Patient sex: M
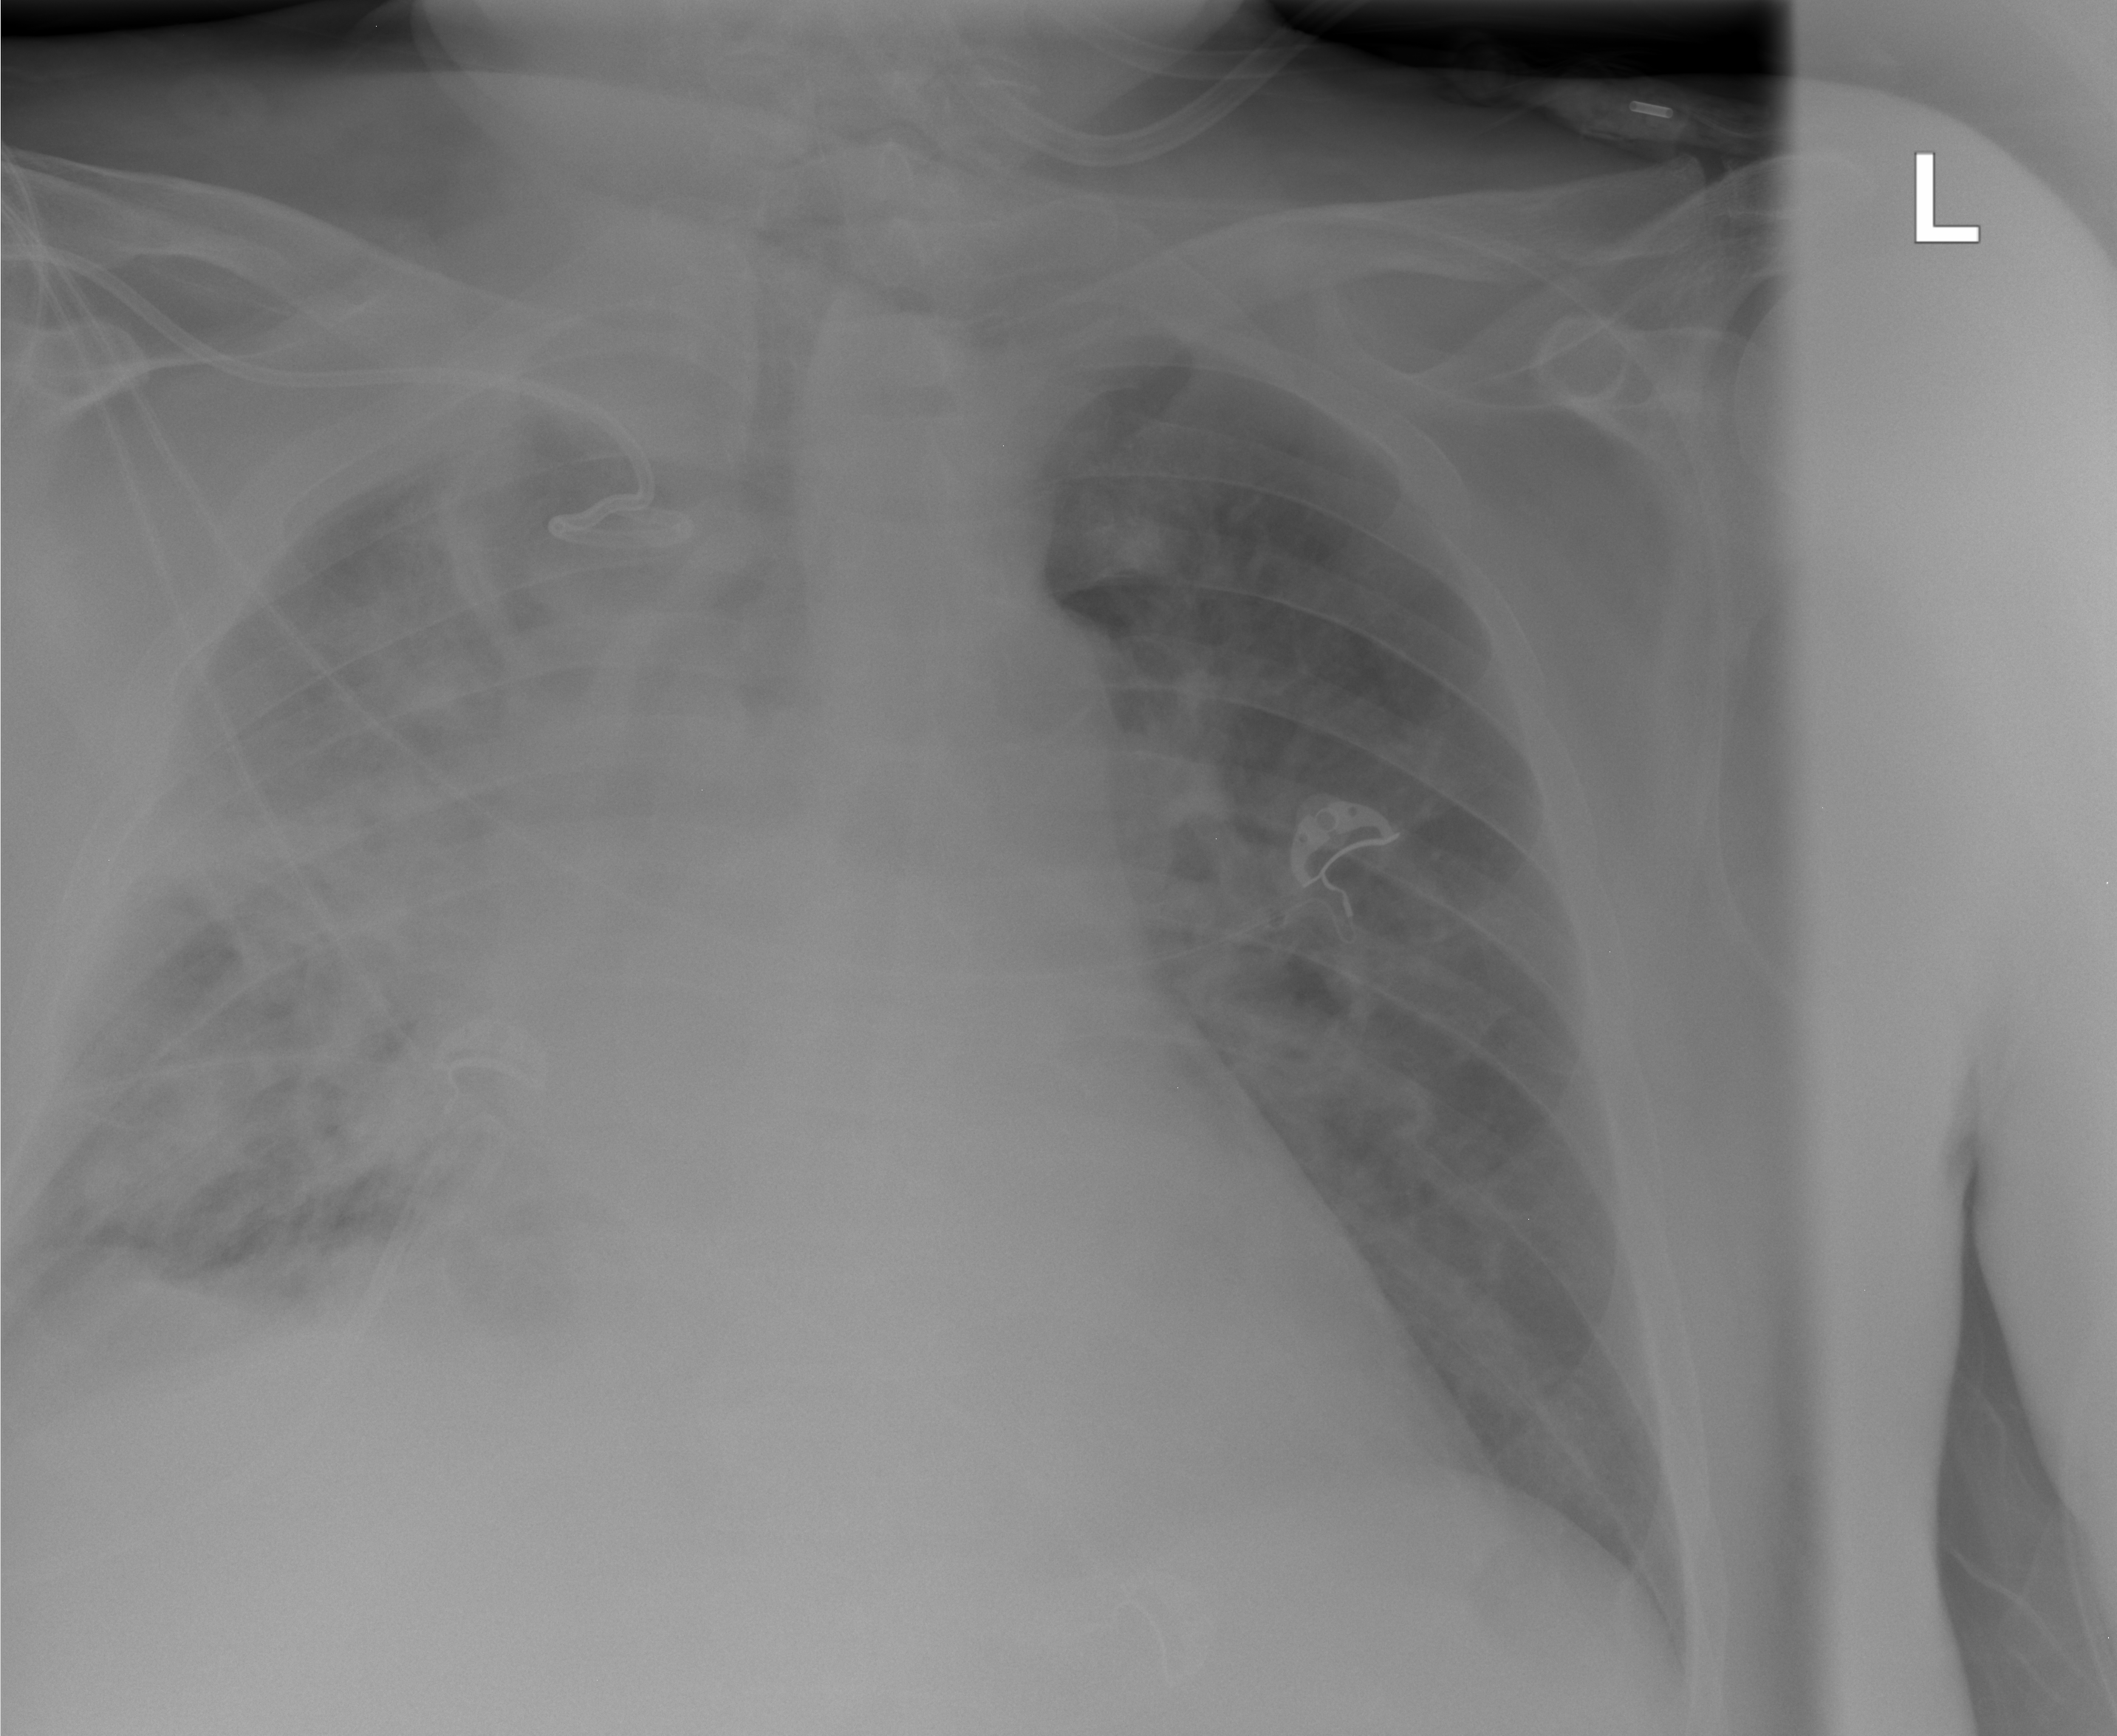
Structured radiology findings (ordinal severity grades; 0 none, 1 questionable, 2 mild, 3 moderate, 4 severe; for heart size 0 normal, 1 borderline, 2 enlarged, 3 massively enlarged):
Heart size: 2
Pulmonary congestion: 2
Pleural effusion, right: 2
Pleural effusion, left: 0
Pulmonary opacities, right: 4
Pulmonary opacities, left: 0
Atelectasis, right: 4
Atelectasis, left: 0